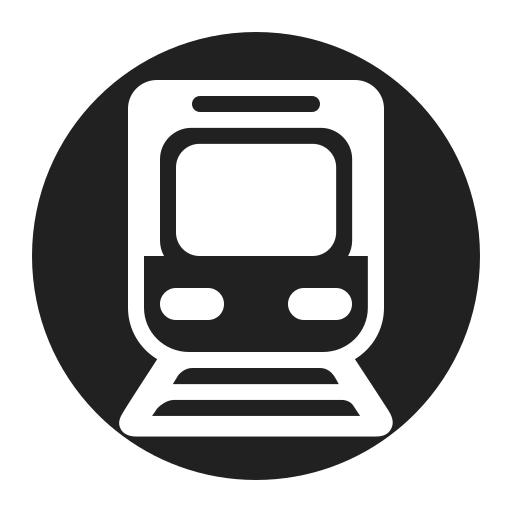
metro high contrast